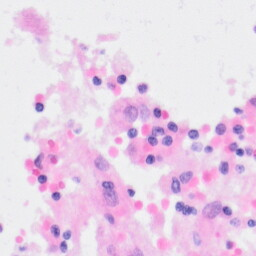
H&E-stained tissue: Kidney